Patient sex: M
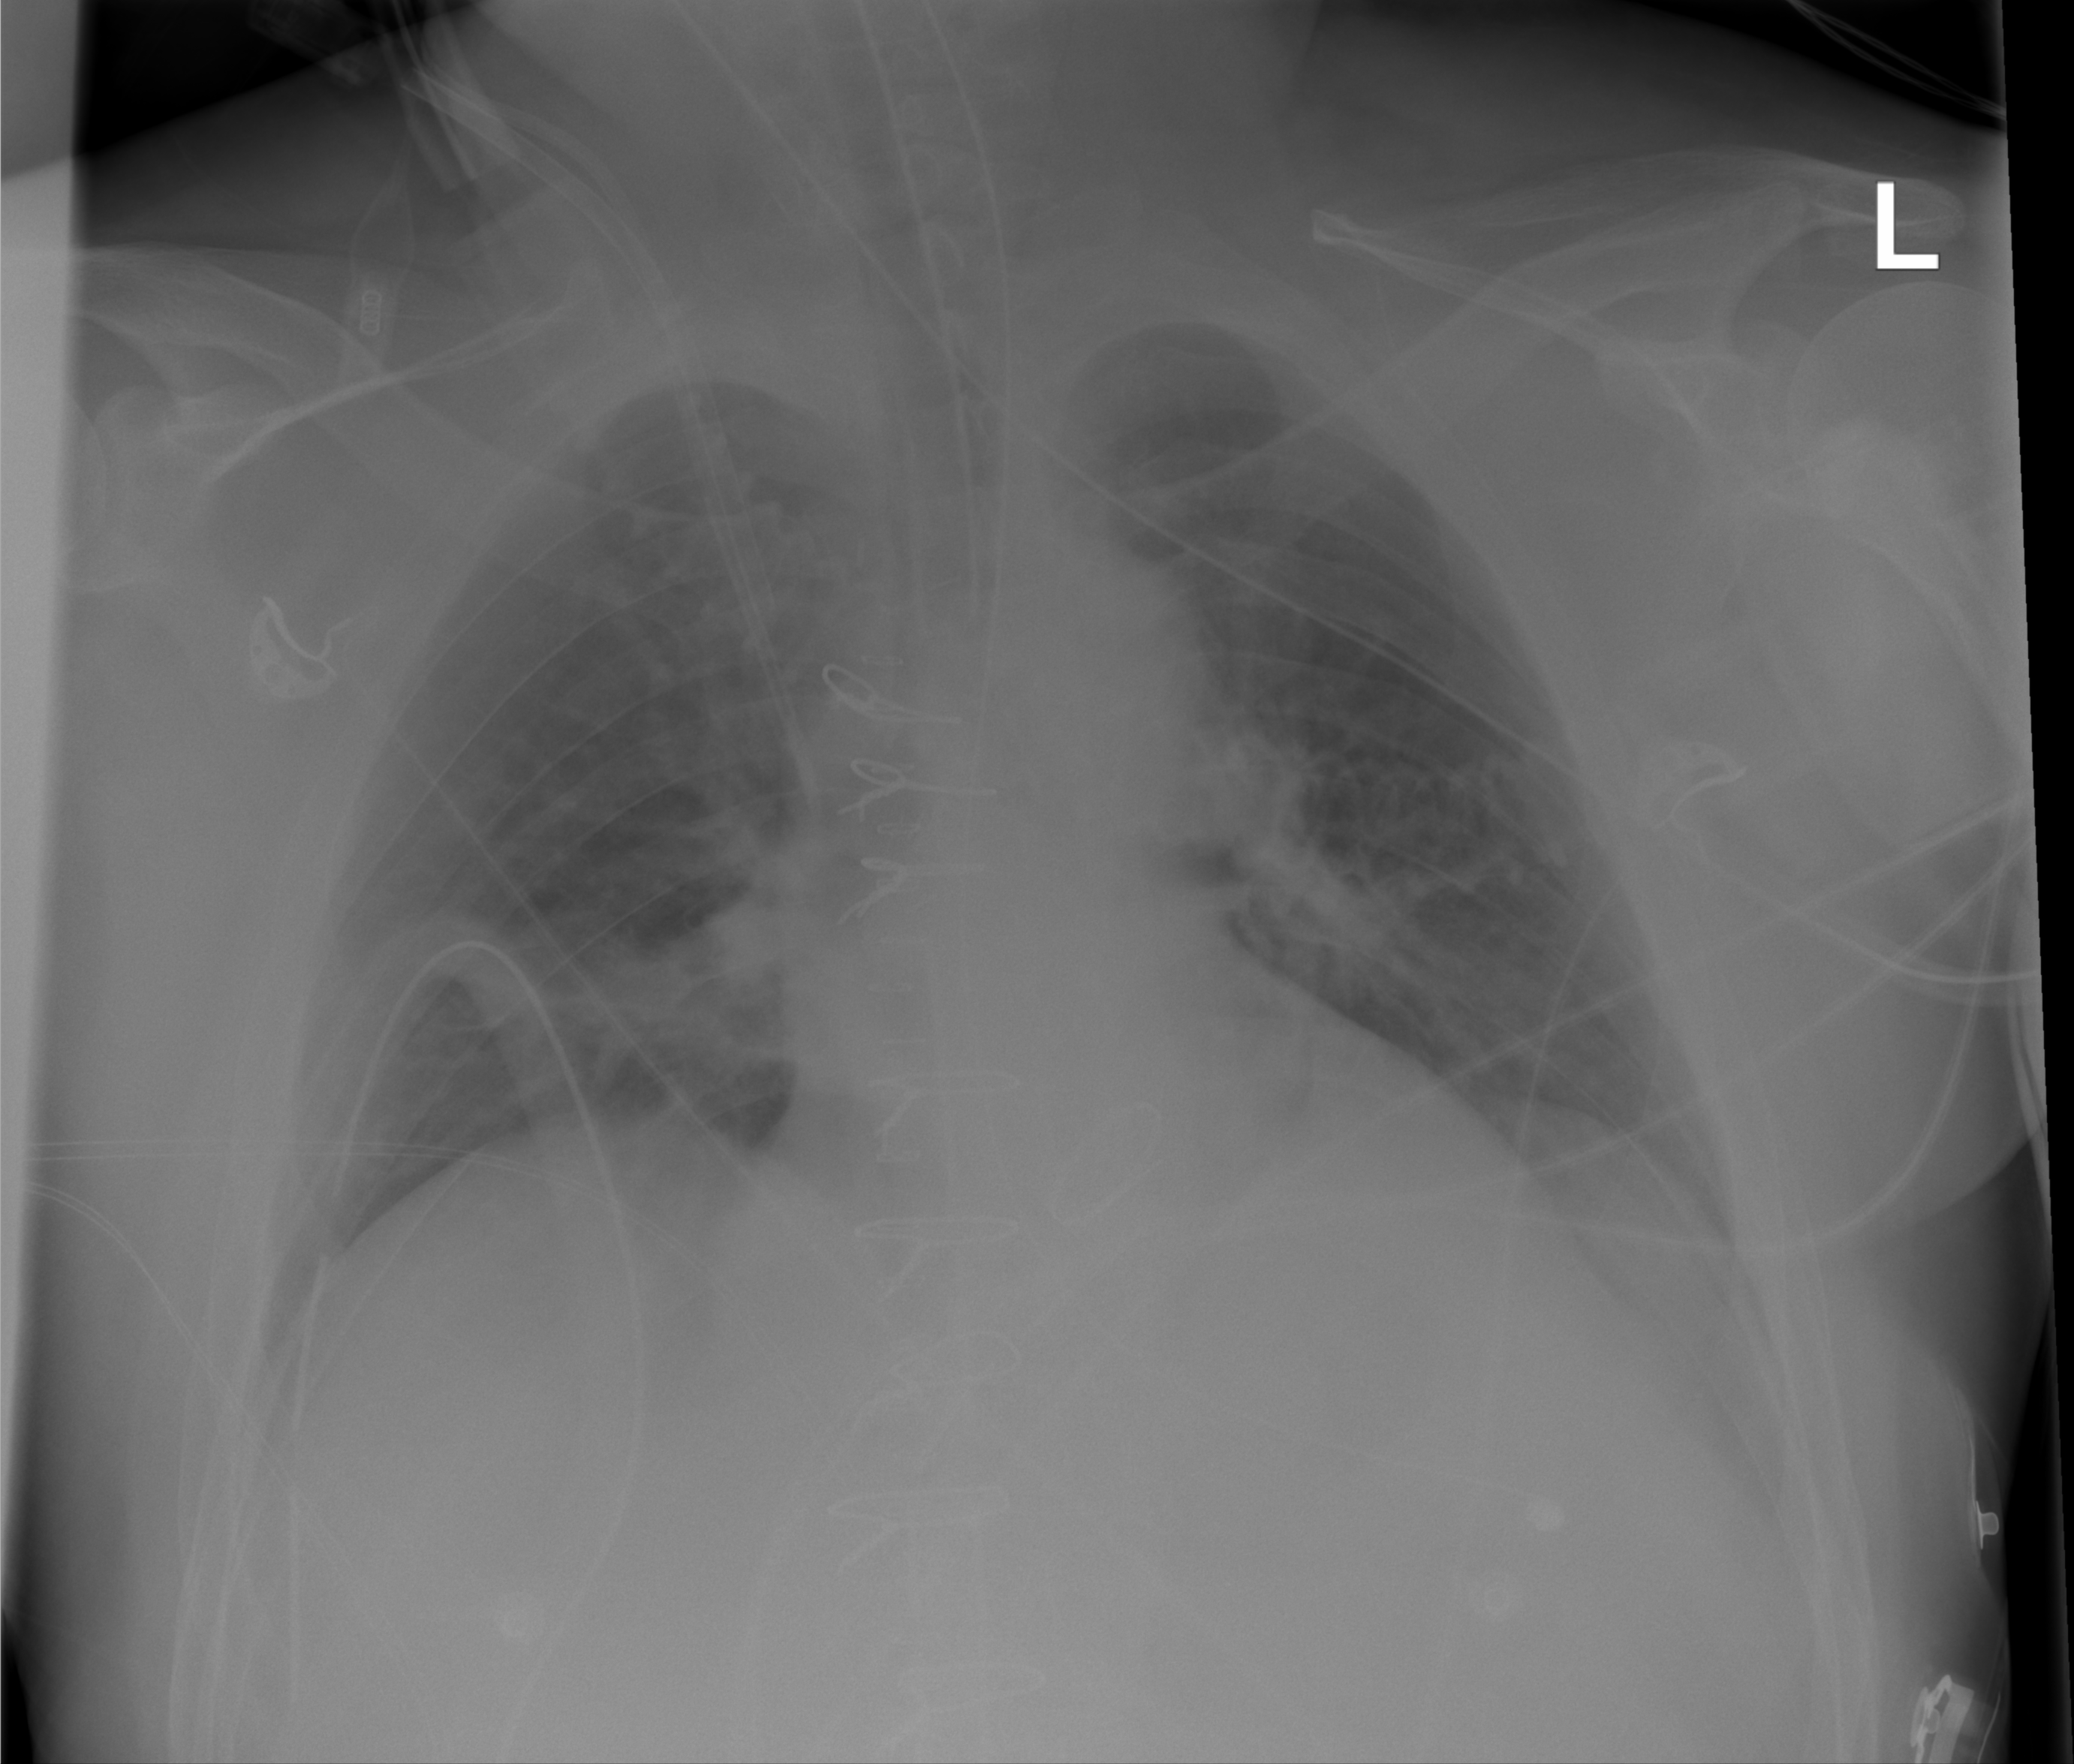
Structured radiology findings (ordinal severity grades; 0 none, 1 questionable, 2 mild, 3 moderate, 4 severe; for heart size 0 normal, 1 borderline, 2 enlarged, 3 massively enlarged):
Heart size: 0
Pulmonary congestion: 1
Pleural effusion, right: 0
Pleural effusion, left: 0
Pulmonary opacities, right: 0
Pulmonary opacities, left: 0
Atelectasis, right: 0
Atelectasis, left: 0